Field crop: maize
Growth stage: 2
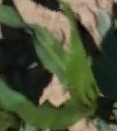
Species: maize